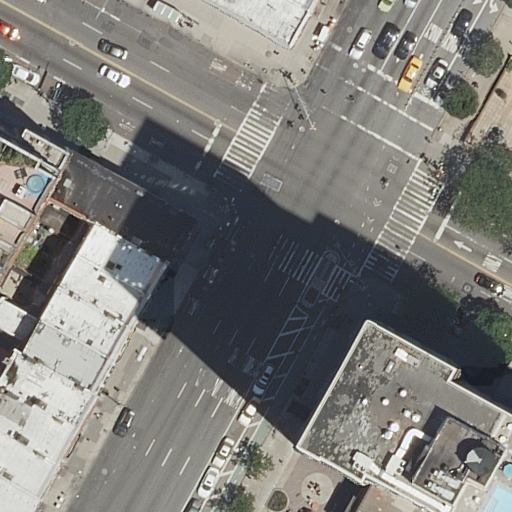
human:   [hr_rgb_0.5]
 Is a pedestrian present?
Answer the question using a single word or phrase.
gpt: yes

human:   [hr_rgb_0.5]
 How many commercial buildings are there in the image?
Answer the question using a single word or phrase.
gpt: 0

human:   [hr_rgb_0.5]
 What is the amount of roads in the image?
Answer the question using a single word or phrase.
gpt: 14

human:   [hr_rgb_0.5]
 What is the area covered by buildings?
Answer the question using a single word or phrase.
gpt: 2444m2

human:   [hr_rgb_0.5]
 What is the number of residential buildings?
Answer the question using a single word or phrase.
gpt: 10

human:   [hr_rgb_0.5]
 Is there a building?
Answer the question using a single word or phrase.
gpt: yes

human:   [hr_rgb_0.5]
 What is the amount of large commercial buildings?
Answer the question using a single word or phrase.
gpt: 0

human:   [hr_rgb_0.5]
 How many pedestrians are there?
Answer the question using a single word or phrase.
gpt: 2

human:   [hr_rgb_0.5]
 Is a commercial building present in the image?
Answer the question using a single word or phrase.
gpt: no

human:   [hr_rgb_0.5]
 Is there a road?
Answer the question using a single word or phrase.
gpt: yes

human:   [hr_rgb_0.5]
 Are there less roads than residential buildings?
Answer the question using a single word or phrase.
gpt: no

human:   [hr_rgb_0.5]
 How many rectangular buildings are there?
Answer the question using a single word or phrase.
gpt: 7

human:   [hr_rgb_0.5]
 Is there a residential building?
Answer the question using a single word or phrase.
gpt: yes

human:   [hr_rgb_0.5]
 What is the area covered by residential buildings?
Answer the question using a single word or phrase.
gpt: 2444m2

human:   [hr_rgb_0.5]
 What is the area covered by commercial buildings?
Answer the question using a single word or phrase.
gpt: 0m2

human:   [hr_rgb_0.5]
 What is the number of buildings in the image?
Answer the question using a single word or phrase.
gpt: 10

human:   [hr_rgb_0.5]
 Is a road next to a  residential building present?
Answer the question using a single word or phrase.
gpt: yes

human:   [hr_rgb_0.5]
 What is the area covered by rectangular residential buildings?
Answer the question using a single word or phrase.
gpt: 1057m2

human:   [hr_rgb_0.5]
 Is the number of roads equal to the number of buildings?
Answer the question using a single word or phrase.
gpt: no

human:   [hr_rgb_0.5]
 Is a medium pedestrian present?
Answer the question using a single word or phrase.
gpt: yes

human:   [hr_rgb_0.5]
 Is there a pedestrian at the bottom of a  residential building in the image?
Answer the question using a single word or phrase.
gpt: yes

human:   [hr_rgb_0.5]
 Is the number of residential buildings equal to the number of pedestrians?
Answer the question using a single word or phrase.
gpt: no

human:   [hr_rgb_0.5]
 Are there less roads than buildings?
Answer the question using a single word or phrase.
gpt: no

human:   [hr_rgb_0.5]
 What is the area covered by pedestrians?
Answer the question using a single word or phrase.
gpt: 1242m2

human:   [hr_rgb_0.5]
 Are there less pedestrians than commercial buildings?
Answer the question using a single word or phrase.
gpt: no

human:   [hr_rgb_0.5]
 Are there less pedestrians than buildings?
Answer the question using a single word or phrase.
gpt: yes

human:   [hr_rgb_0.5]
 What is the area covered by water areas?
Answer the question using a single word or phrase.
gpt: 0m2

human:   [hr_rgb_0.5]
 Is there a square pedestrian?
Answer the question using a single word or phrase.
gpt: no

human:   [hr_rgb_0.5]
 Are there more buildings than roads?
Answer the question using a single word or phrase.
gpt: no

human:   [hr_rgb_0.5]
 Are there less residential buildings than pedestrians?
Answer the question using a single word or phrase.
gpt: no

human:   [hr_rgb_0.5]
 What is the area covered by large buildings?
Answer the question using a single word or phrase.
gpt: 737m2

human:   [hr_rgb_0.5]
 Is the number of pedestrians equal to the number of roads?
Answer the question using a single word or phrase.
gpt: no

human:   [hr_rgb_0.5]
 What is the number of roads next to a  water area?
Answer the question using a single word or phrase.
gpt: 0

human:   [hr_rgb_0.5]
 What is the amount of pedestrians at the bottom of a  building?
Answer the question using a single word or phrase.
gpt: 2

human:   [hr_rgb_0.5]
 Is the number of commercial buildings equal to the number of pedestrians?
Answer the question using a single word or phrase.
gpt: no

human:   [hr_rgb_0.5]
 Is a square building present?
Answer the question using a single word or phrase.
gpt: no

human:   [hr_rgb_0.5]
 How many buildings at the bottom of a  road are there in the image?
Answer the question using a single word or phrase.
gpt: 7

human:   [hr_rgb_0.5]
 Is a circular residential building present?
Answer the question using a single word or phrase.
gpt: no

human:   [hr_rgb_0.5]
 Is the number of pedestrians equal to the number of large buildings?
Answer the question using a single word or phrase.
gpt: no

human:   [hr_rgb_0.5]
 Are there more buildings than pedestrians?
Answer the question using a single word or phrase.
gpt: yes

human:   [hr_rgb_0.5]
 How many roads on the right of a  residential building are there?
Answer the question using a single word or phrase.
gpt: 14

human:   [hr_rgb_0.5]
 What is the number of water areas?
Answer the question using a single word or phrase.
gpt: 0

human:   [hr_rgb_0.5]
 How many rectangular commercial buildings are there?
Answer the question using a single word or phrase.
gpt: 0

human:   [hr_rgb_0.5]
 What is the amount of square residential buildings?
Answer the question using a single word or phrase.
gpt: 0

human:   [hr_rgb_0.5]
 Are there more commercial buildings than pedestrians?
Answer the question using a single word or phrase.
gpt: no

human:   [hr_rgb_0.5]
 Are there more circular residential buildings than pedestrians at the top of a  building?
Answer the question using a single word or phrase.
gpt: no

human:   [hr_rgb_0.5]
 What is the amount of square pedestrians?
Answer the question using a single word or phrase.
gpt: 0

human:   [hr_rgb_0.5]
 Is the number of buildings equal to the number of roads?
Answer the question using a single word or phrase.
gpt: no

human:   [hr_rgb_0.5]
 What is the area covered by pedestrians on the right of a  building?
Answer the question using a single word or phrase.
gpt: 1242m2

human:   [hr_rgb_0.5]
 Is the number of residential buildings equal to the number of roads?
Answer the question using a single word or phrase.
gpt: no

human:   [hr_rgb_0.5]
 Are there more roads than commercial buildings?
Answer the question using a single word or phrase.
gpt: yes

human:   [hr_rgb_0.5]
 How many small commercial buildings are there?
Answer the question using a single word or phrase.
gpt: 0

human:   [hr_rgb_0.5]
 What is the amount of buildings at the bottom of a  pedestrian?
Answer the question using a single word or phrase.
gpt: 7

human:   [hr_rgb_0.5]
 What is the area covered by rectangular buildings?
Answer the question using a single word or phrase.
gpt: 1057m2

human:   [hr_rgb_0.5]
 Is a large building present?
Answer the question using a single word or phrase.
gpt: yes

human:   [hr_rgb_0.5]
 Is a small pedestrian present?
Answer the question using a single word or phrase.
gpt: no

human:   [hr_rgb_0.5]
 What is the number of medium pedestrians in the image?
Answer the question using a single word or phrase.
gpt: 1

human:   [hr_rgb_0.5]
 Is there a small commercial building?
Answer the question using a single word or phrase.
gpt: no

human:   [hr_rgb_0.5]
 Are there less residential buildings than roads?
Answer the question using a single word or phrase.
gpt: yes

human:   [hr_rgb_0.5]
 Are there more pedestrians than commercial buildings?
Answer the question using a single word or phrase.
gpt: yes

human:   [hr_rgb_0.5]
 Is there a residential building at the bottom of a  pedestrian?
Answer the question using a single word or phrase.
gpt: yes

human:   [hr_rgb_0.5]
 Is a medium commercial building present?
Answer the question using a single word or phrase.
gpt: no

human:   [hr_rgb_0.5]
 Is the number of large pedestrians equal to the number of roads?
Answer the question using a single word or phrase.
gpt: no

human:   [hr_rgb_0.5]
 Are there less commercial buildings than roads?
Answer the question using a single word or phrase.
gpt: yes